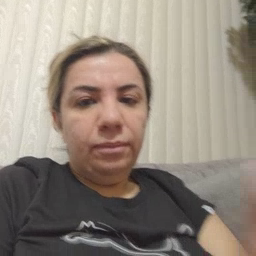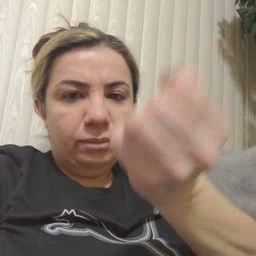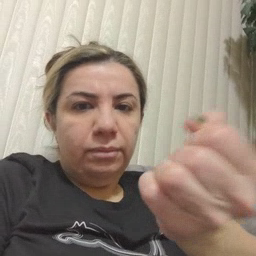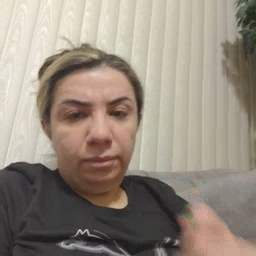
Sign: drawer